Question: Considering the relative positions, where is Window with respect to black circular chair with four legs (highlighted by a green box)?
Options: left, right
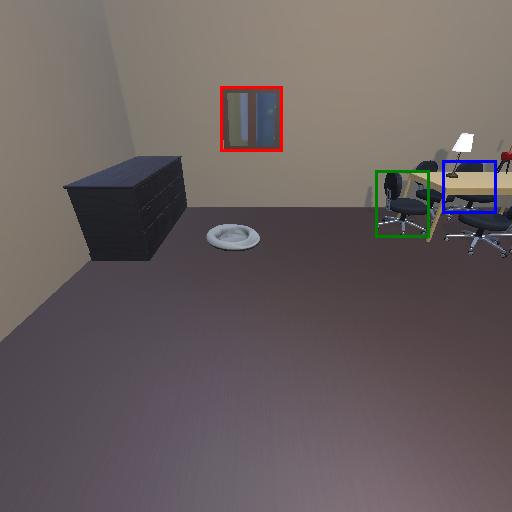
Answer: left